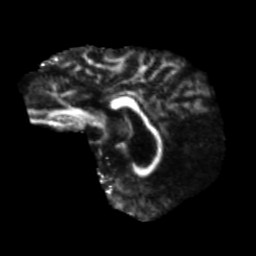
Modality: FA
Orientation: sagittal
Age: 57
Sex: male
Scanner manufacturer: siemens
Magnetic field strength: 3 T
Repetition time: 5.47 s
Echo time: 0.0854 s